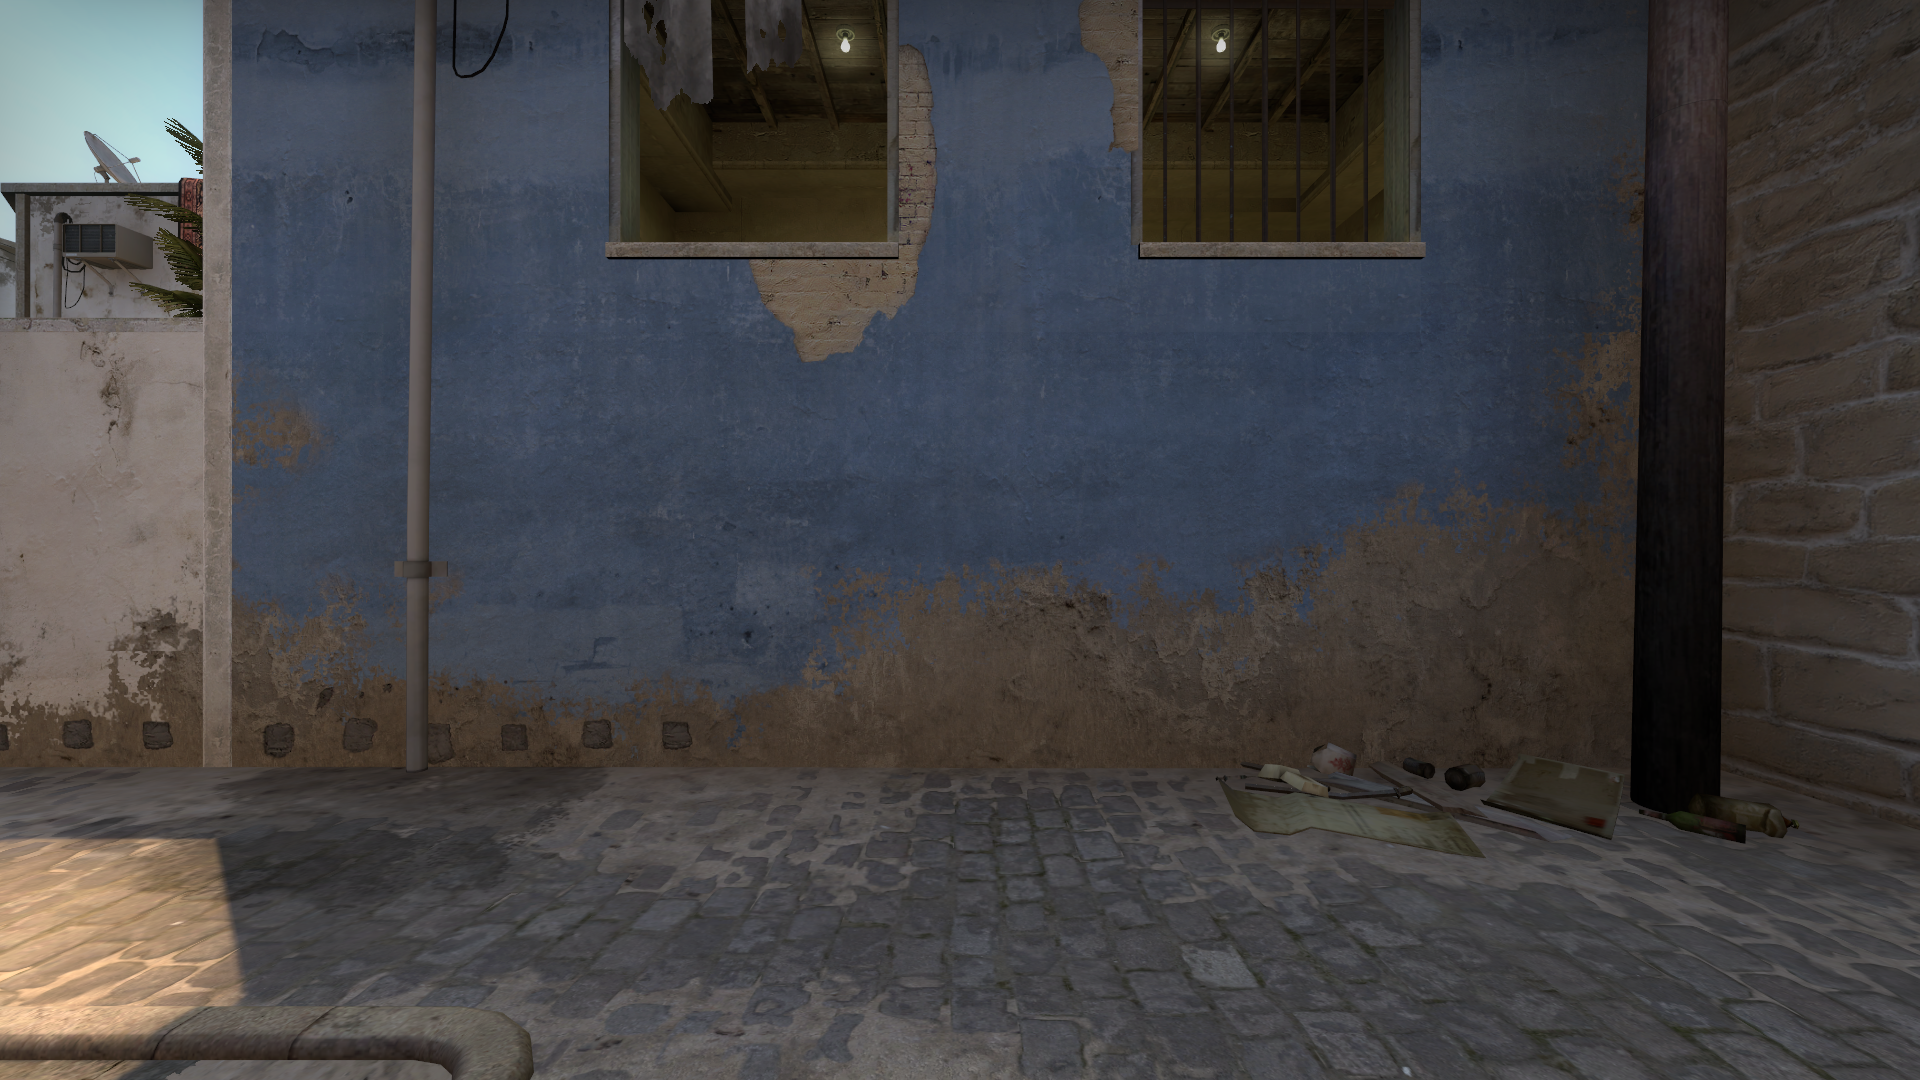
Map: de_mirage